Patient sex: M
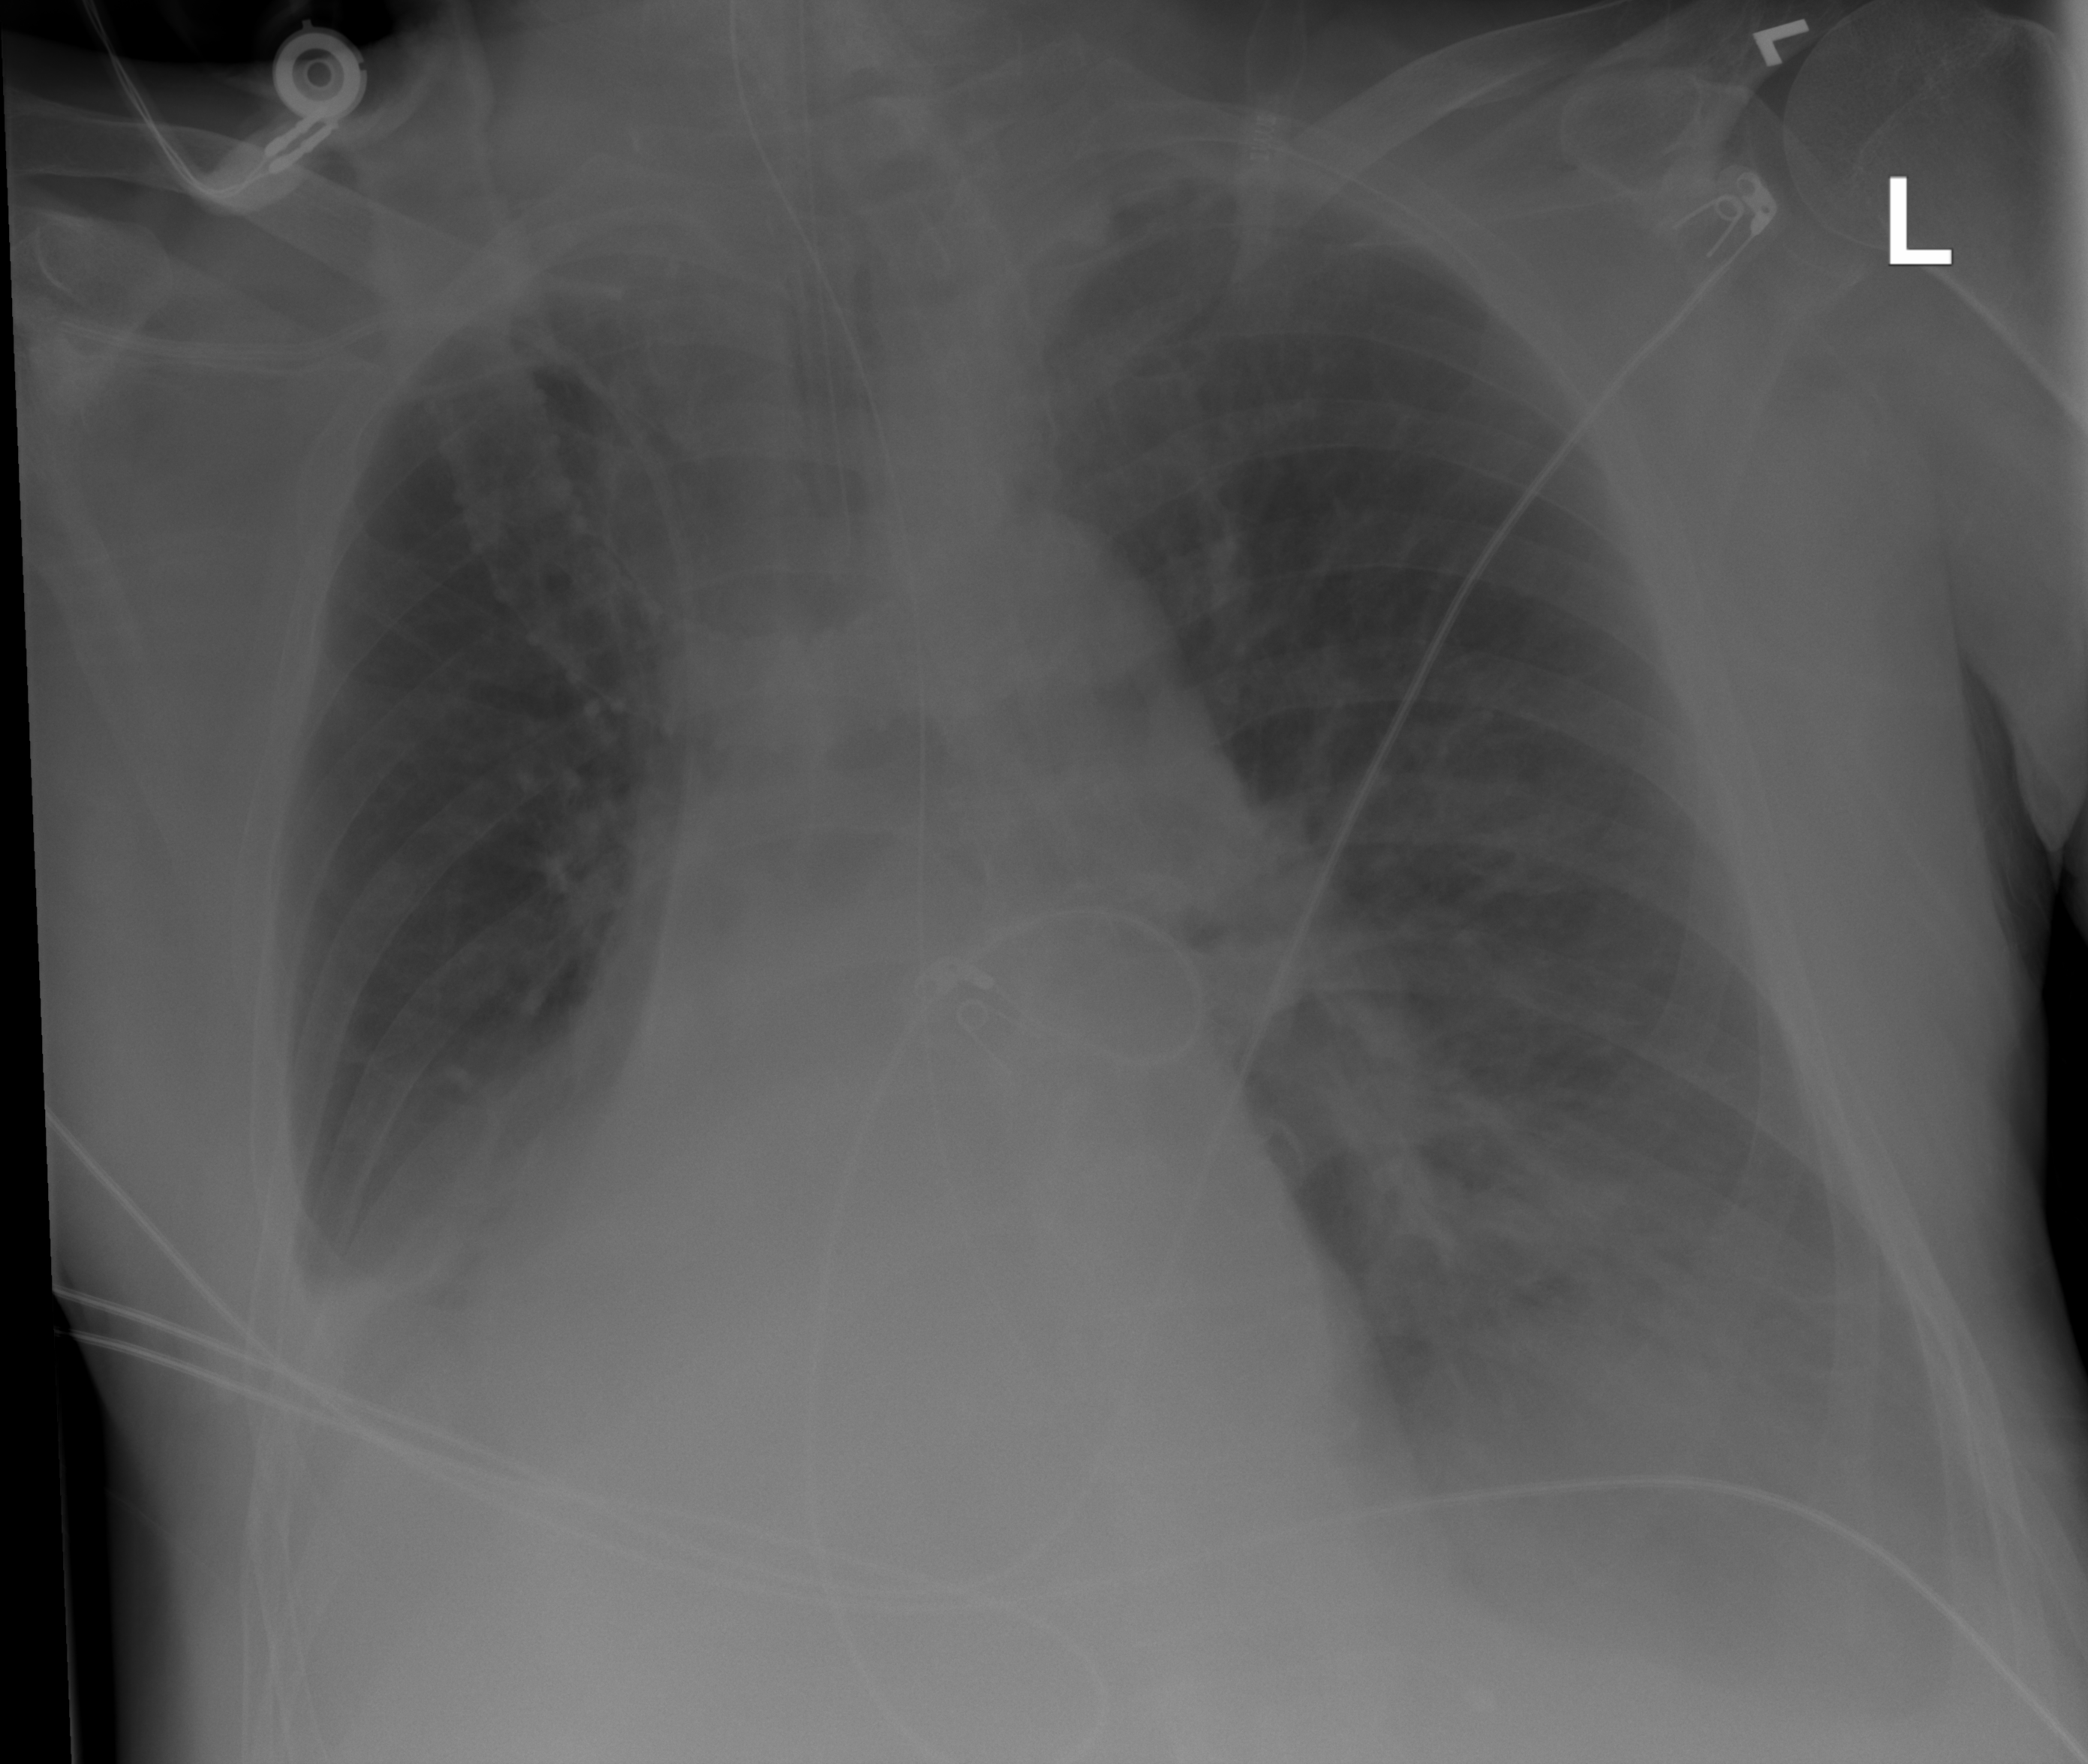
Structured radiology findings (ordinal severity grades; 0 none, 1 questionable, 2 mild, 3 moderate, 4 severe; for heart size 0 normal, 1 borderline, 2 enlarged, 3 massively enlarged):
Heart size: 0
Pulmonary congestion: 0
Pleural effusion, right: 2
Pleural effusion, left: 2
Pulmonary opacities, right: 2
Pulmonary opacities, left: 2
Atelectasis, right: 2
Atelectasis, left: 2